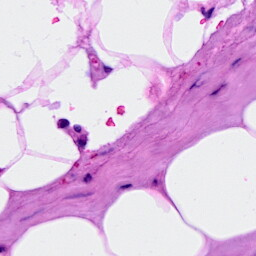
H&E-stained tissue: Breast